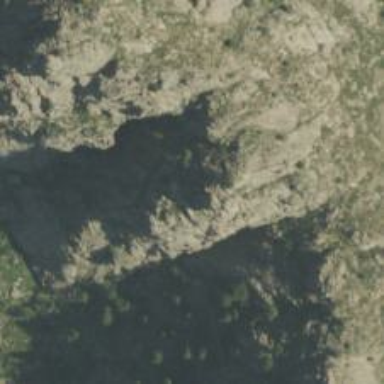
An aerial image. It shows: Crag climbing spot located at natural cliff.